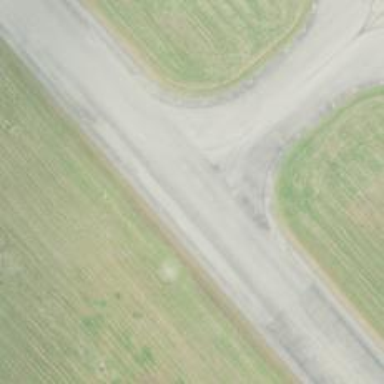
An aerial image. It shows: Image of taxiway at airport.